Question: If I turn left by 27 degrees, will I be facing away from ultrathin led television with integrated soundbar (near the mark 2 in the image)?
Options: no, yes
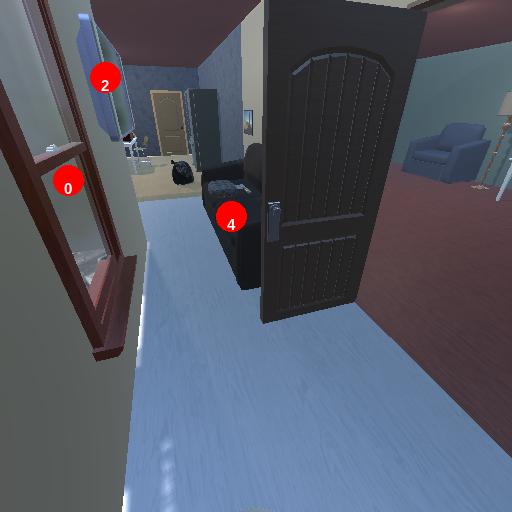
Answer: no